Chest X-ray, AP view. Patient: 63 years old, sex M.
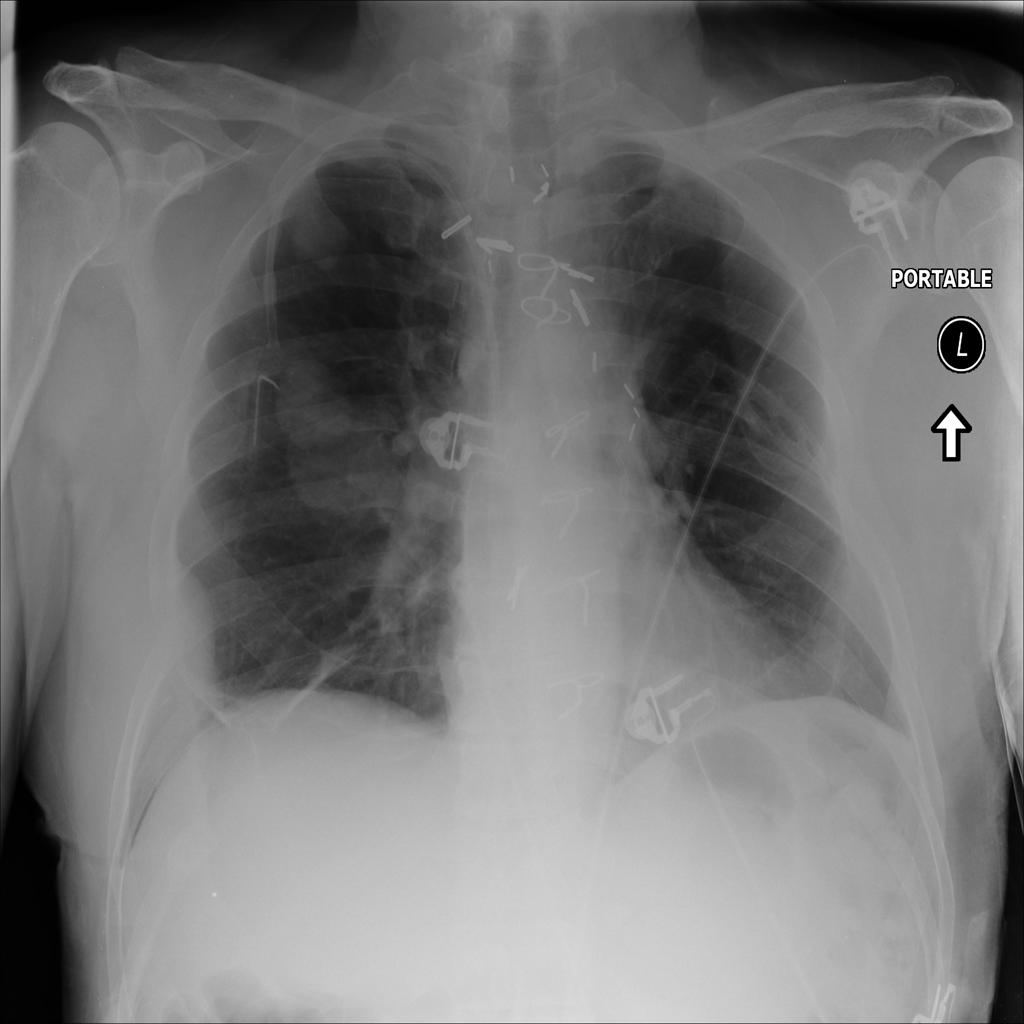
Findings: Pneumothorax